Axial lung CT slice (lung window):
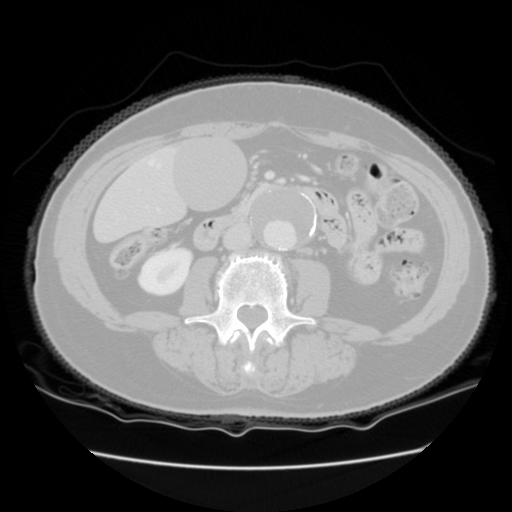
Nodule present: no